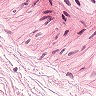
Metastatic tissue present: no